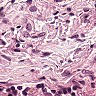
Metastatic tissue present: no